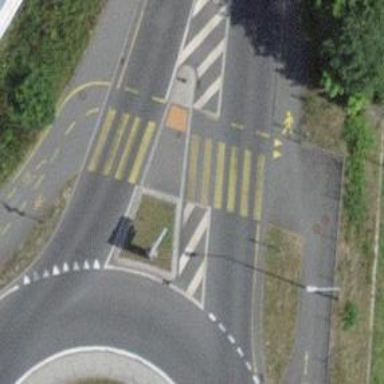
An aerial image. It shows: Uncontrolled zebra crossing with island. The crossing is marked with zebra stripes.